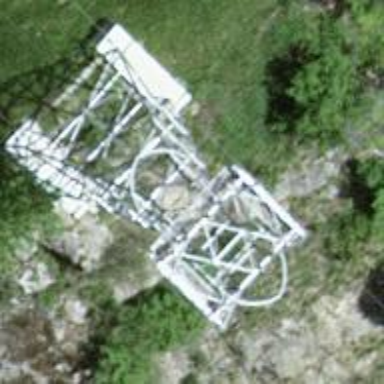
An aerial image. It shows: Pylon used for aerialway.